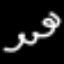
Label: squiggle